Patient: sex M, age 57
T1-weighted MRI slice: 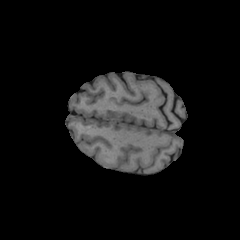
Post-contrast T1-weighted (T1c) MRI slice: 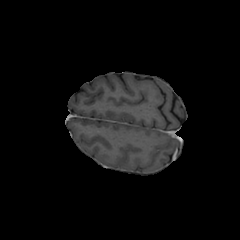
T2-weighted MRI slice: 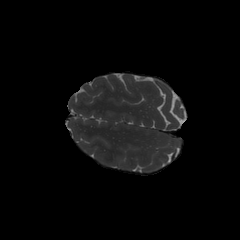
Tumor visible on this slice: no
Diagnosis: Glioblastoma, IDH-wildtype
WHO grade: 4